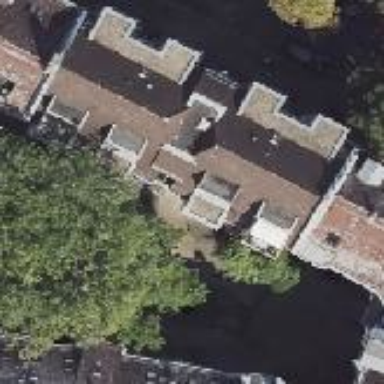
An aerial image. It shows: Building consisting of apartments with double saltbox roof shape.